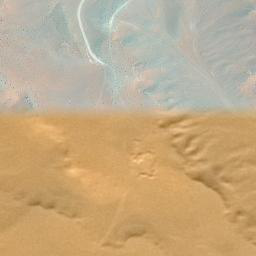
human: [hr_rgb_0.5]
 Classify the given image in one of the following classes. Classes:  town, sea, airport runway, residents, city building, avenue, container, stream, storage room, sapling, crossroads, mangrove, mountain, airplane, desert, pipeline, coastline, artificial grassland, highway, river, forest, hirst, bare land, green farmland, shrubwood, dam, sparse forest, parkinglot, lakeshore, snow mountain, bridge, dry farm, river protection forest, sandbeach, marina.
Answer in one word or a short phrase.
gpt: desert